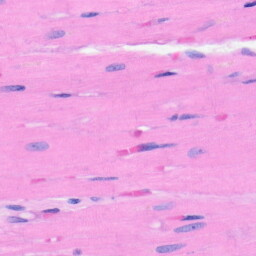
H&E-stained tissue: Heart